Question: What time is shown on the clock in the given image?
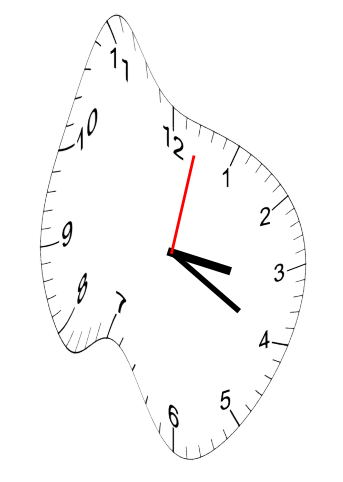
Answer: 03:20:02